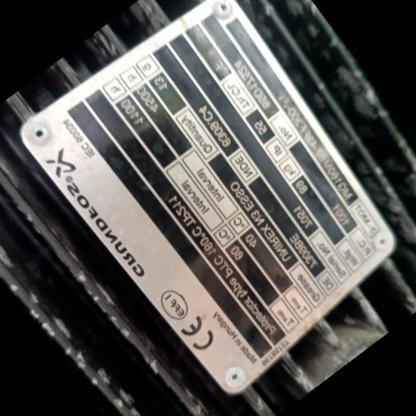
Klasa: tabliczka-znamionowa